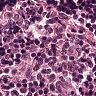
Metastatic tissue present: no